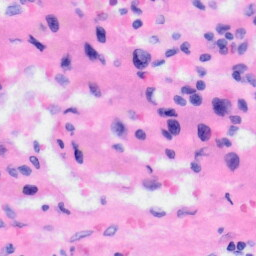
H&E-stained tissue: Liver